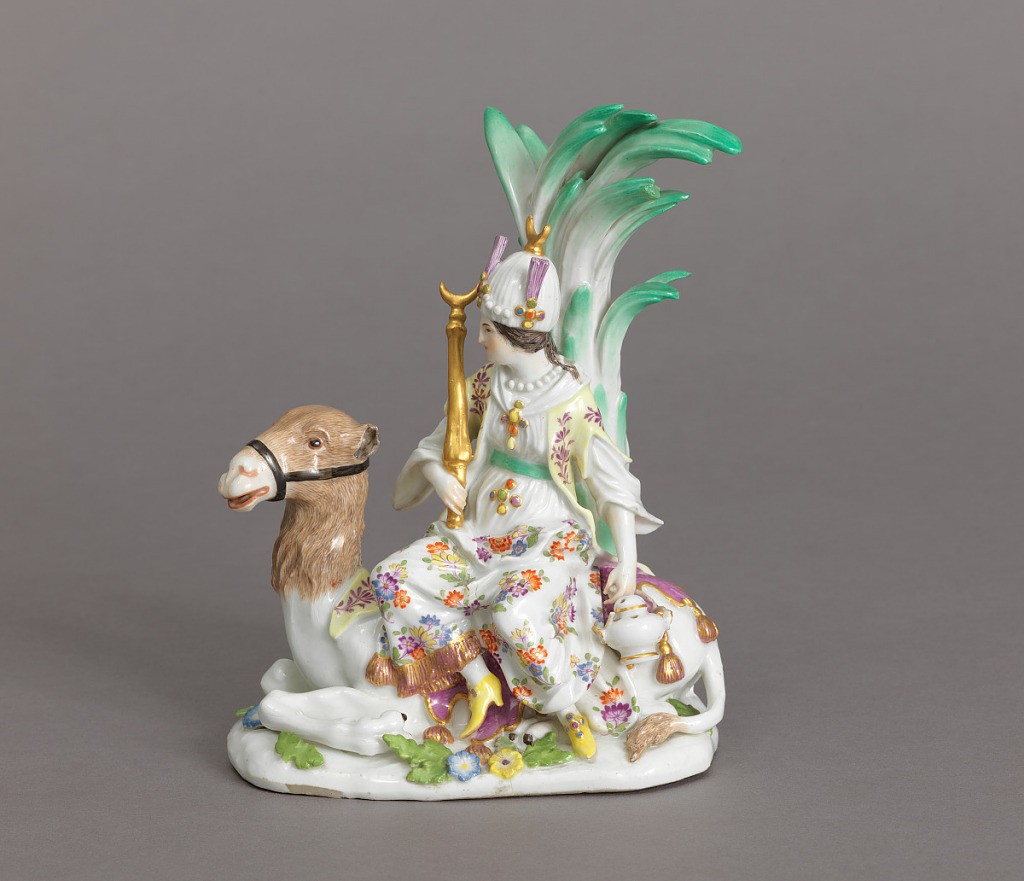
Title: Allegorical Figure of "Asia"
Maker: Meissen Porcelain Manufactory, German, active from 1710 to the present
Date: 18th century
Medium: hard paste porcelain, vitreous enamel, gold
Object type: figure
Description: Turbaned female figure, holding scepter and censer, seated on camel facing left; in background, a palm tree.